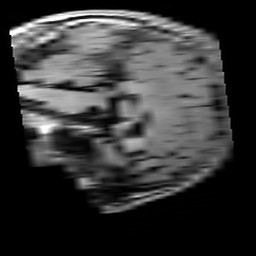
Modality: T1w
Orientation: sagittal
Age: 21
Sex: male
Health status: healthy
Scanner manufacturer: siemens
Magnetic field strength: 3 T
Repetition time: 4.1 s
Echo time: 0.0085 s